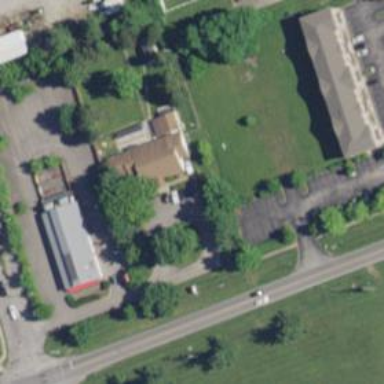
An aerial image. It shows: Veterinary facility.